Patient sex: M
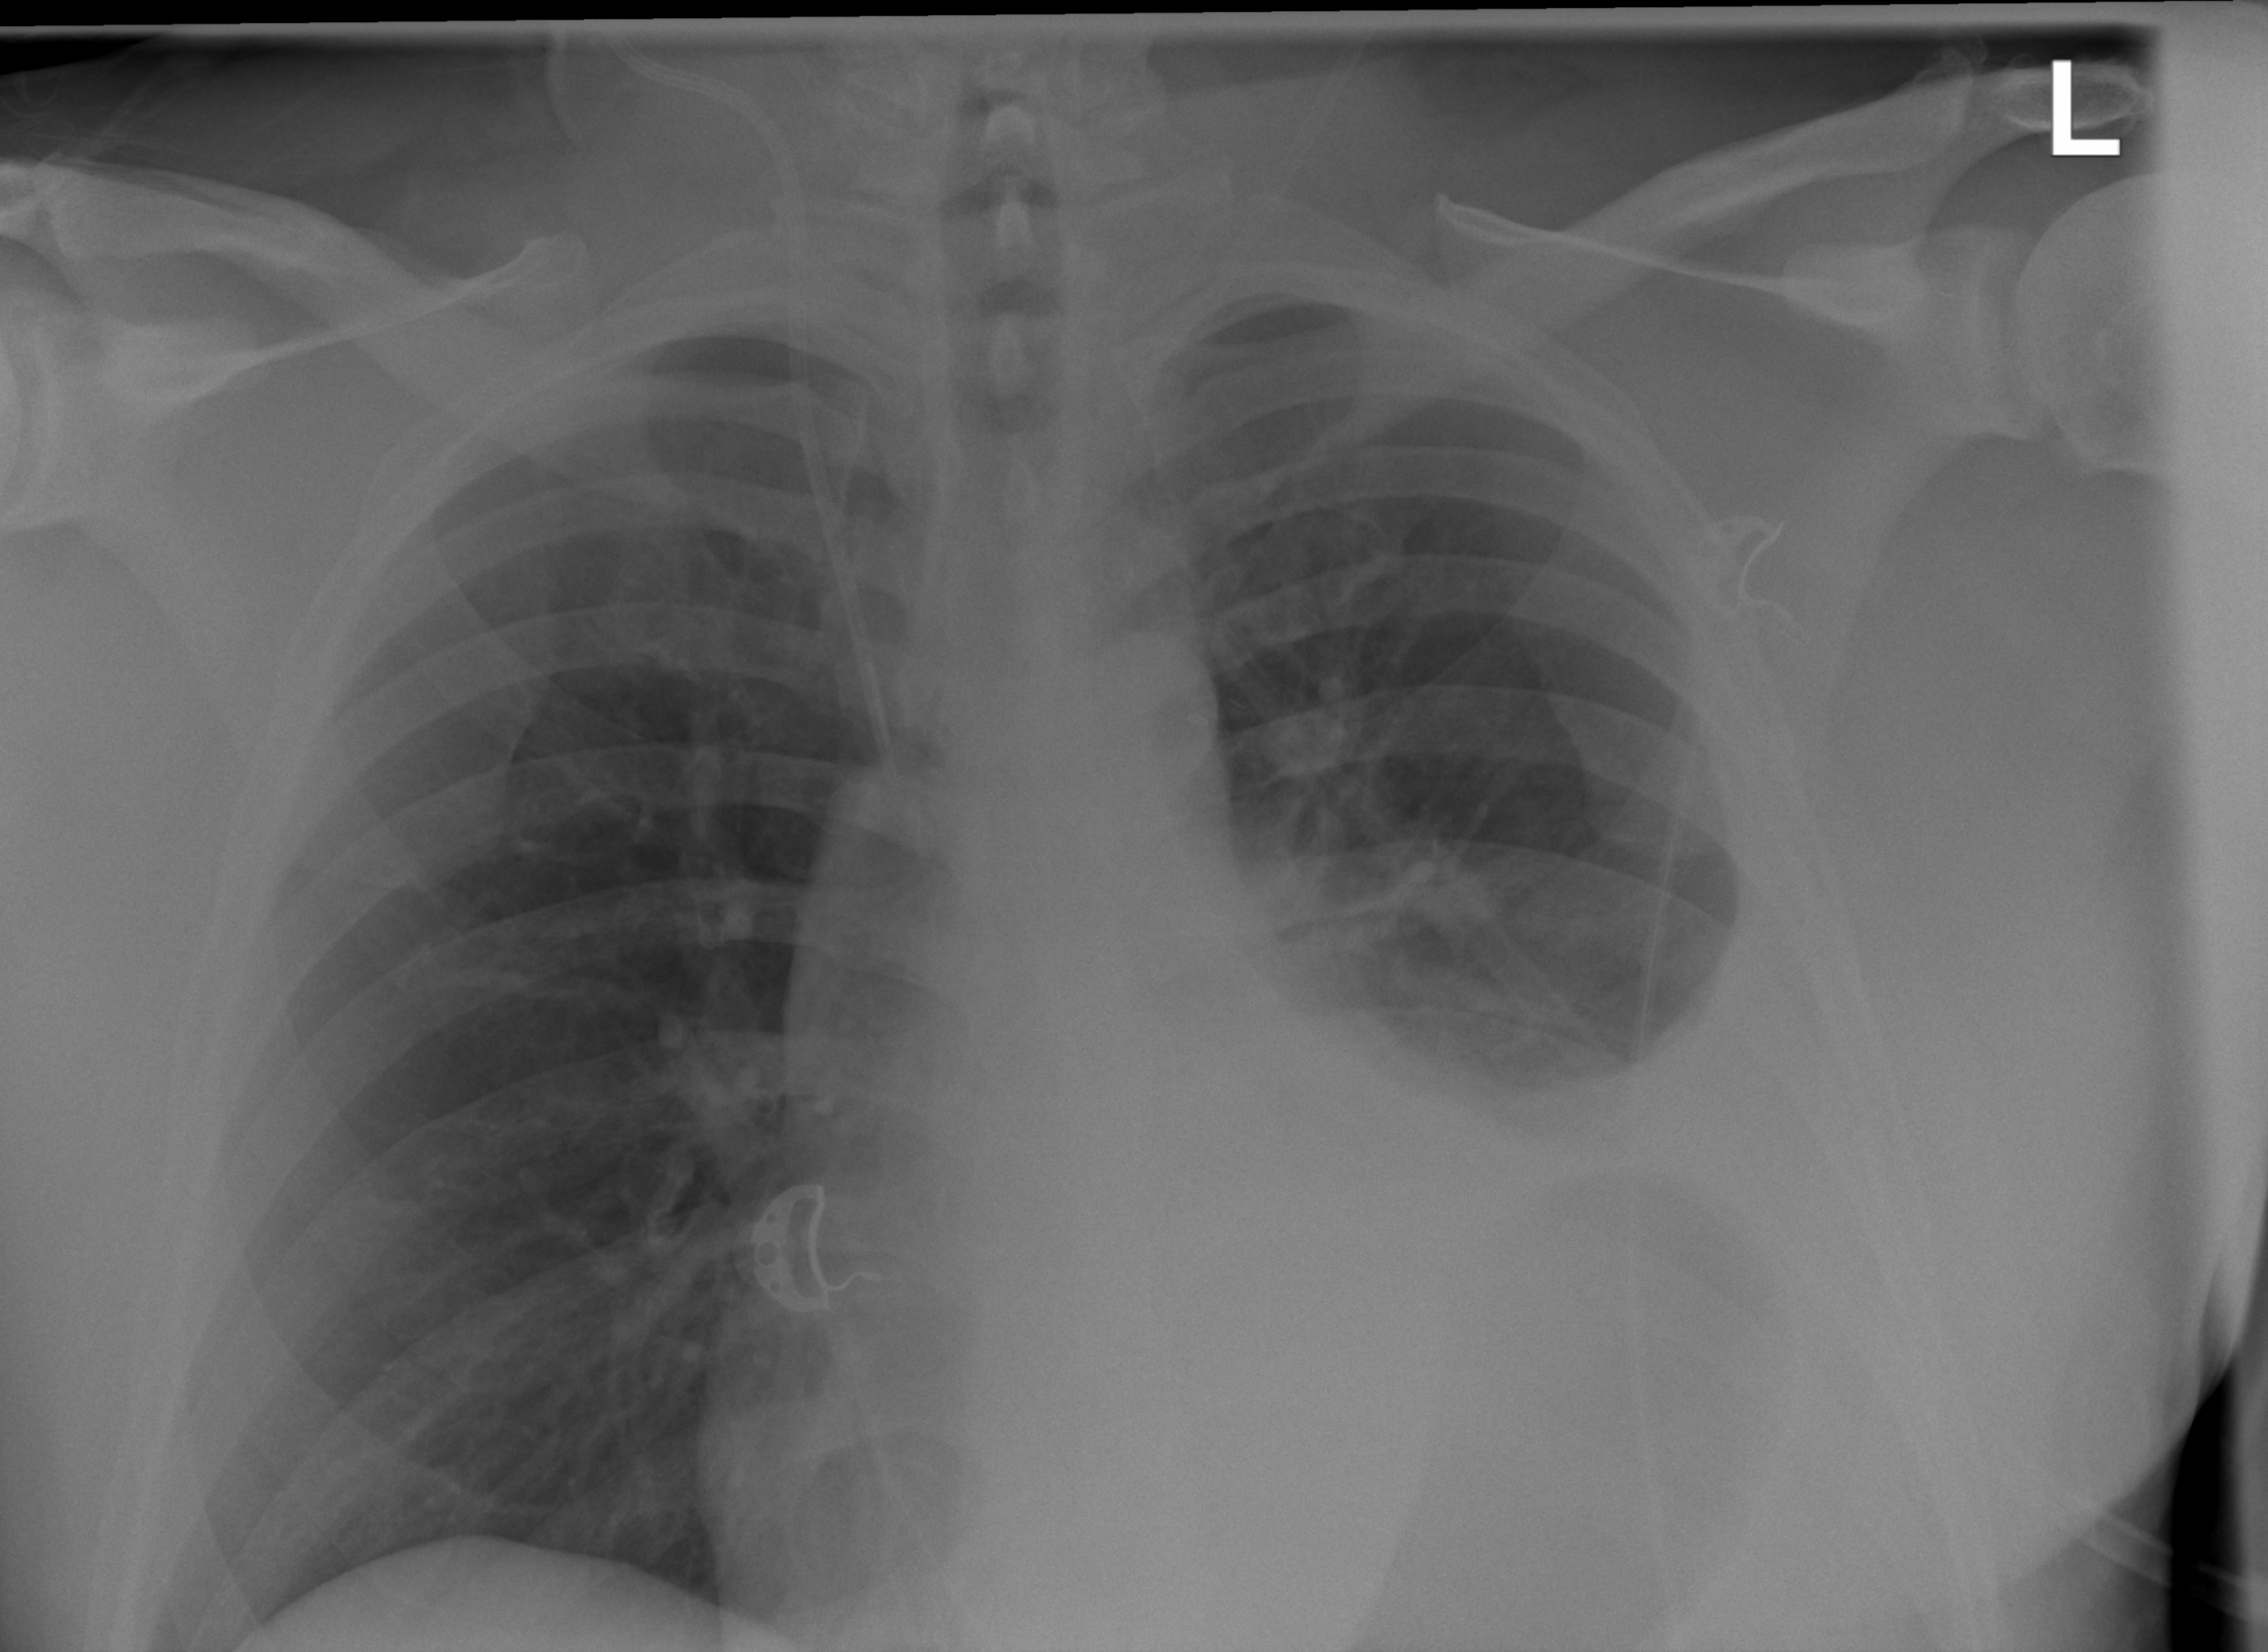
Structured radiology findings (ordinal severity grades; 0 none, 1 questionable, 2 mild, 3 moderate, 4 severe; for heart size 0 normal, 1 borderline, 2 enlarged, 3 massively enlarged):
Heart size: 2
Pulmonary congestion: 0
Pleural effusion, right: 0
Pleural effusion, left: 3
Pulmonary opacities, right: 0
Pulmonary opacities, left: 1
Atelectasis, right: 0
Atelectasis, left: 3